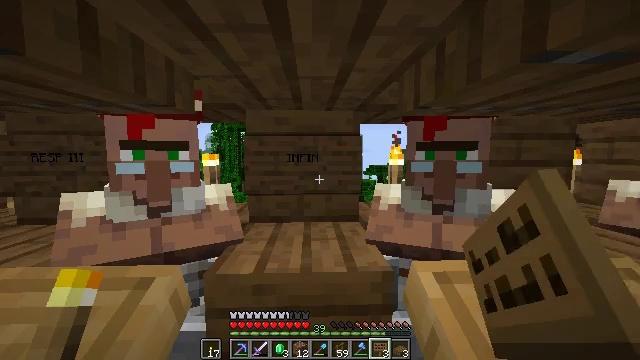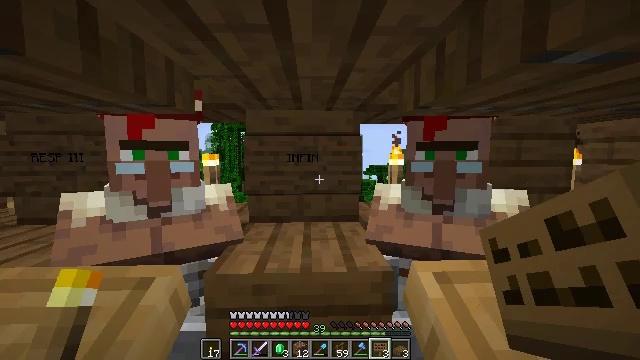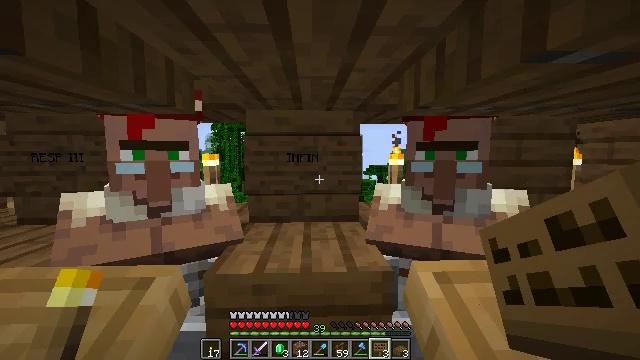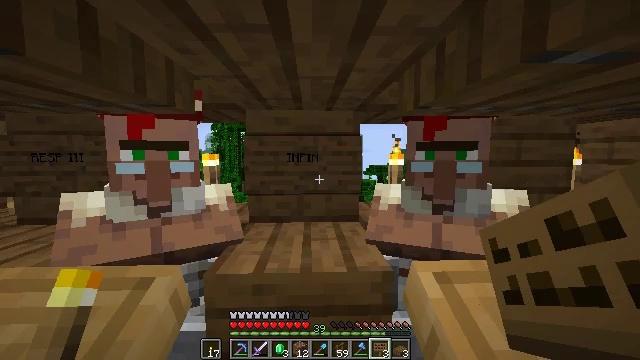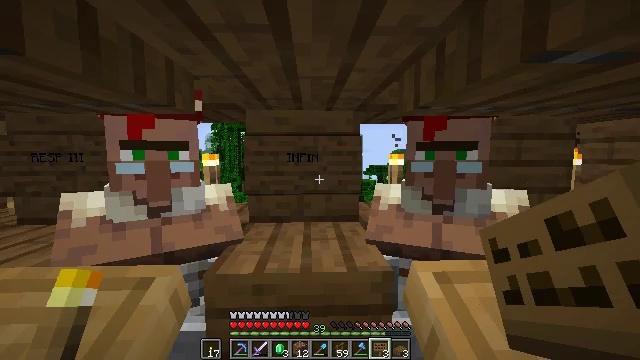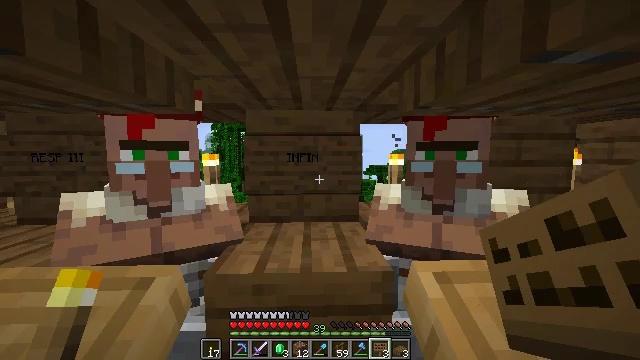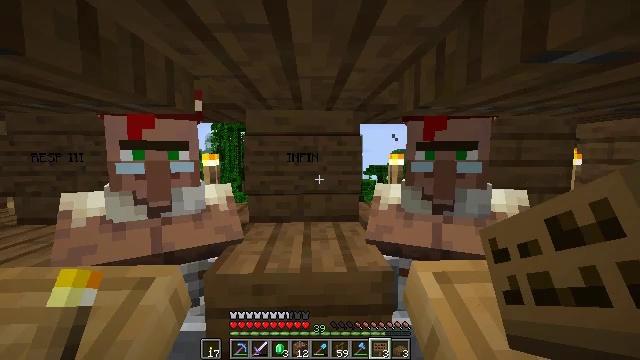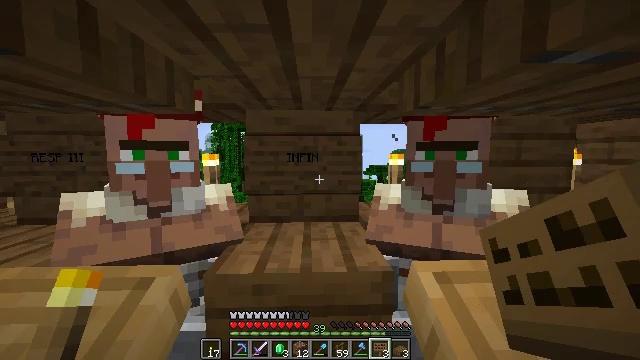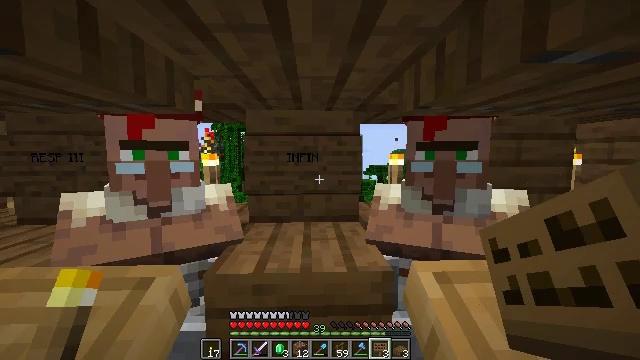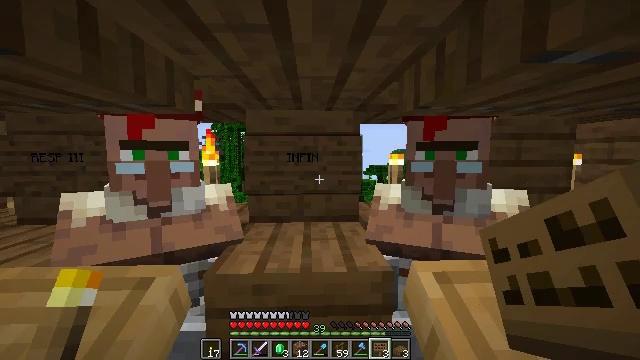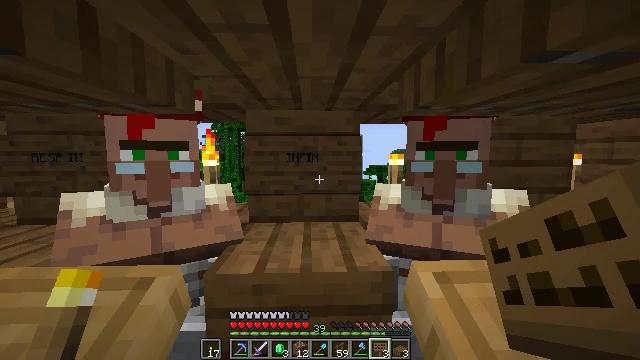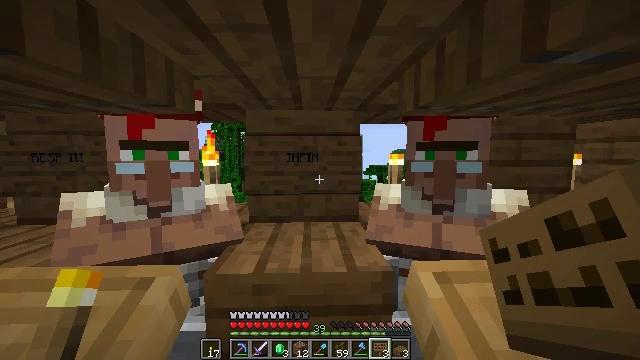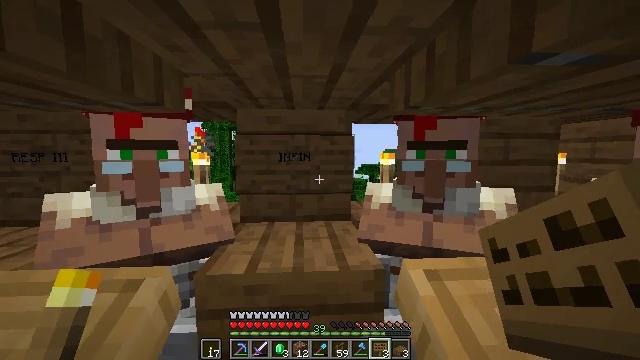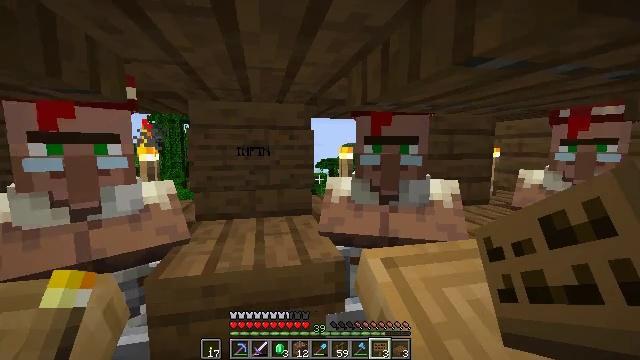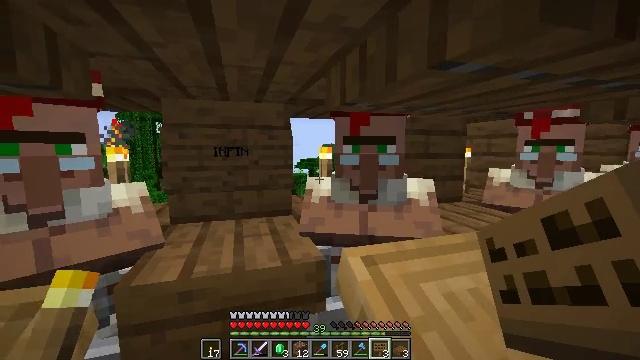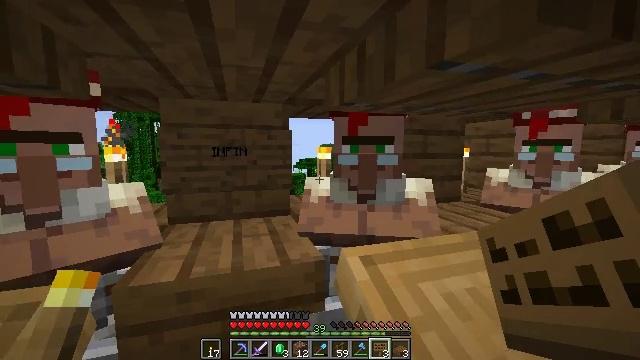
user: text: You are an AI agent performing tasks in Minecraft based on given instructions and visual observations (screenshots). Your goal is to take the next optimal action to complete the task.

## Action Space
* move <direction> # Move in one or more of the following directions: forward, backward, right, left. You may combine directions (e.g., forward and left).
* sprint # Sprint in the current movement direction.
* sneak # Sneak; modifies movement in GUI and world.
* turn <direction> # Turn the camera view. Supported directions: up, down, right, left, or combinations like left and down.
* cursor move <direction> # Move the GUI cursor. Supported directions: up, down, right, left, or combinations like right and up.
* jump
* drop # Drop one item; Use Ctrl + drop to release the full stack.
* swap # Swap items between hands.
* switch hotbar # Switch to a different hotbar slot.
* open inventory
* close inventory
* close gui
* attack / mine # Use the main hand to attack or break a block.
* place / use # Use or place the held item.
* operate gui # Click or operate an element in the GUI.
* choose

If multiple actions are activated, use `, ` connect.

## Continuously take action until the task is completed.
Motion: motion action
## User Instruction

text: Destroy the spruce wall sign to recycle it.
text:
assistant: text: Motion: no_op
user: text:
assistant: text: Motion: no_op
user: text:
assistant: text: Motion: no_op
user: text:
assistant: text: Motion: no_op
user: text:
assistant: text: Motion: no_op
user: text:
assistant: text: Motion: no_op
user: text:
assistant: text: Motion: no_op
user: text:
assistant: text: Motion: no_op
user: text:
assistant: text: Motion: no_op
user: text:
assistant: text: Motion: no_op
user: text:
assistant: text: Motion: no_op
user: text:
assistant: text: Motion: turn right
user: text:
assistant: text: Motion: turn right and down
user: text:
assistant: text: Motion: turn right
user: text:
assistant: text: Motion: no_op
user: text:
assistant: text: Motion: no_op
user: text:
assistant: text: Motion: no_op
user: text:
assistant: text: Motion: turn right
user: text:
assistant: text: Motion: turn right
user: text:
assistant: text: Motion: use / place
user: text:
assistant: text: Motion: use / place
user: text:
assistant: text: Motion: use / place
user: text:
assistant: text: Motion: use / place
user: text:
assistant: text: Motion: no_op
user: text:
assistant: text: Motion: open gui
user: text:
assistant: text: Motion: no_op
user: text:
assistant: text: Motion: no_op
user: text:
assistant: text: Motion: no_op
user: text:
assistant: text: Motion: no_op
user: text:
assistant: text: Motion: no_op